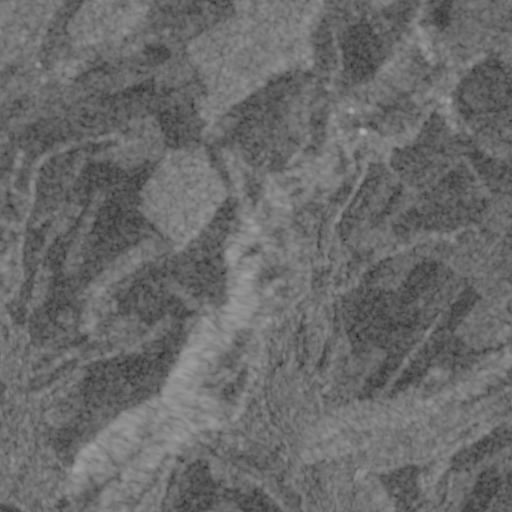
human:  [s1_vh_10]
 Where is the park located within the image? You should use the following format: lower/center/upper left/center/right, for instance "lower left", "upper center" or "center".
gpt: The park is located in the lower left of the image.
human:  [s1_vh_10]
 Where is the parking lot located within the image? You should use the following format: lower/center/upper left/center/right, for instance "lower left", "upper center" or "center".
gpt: The parking lot is located in the lower left of the image.
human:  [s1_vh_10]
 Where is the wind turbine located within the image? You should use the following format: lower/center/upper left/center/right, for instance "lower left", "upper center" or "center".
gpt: The wind turbine is located in the upper right of the image.
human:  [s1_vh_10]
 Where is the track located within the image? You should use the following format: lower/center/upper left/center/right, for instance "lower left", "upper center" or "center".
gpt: There is no track in the image.

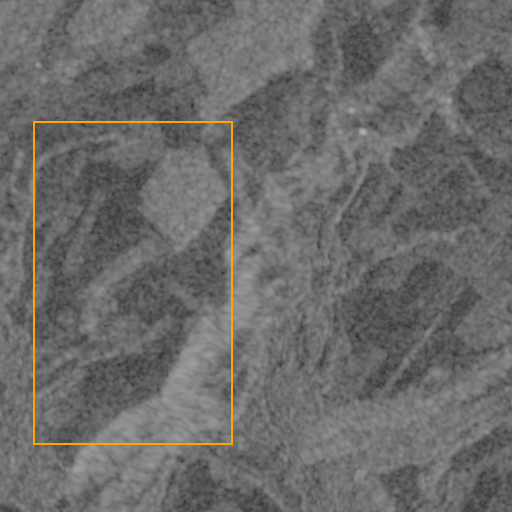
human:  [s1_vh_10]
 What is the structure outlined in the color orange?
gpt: The structure outlined in orange is a crop field.
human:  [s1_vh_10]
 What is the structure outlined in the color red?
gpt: There is no red outline.